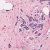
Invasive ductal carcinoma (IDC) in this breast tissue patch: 1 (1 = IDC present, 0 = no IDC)